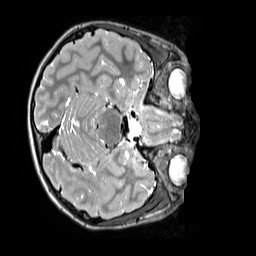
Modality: T2w
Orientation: axial
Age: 11
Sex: male
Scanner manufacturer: siemens
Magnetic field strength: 3 T
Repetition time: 3.2 s
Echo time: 0.408 s